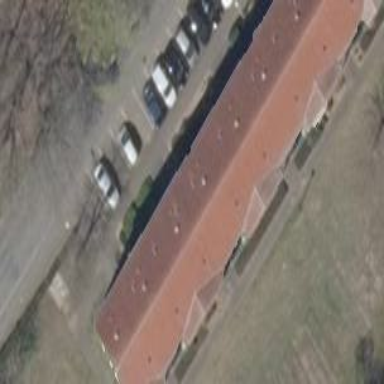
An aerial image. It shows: Image showing building with apartments.